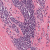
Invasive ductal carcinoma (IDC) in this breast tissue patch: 0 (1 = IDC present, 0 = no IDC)